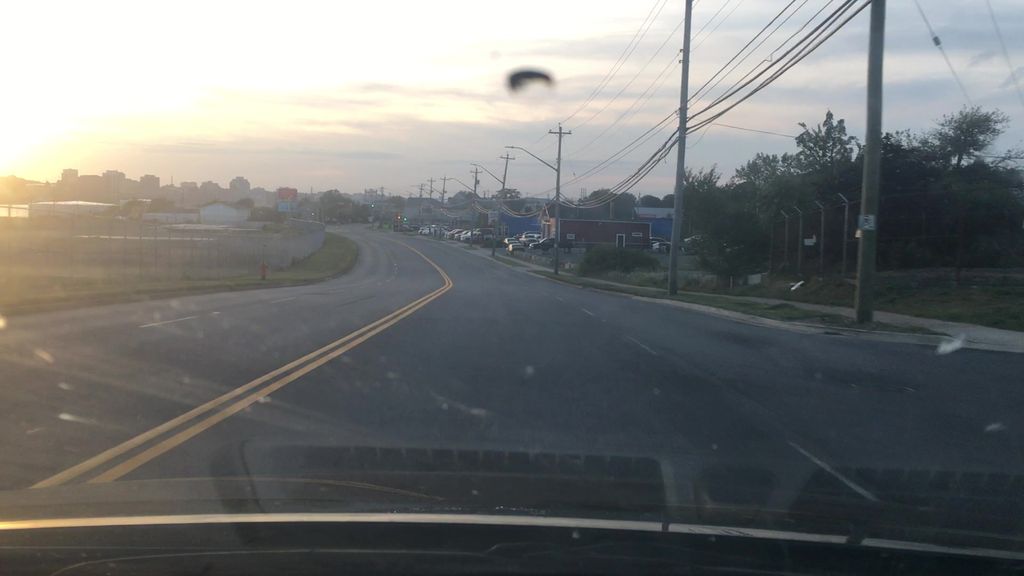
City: halifax